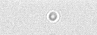
Label: camera_spot